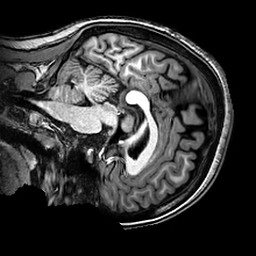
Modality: T1w
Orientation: sagittal
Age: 21
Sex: female